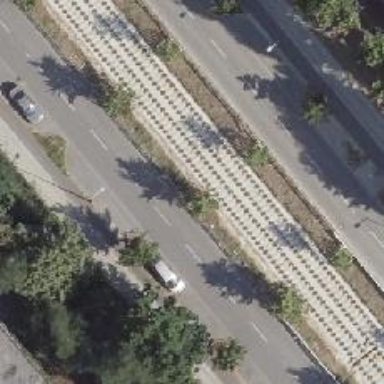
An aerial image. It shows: Avenue lined with deciduous broadleaved trees.